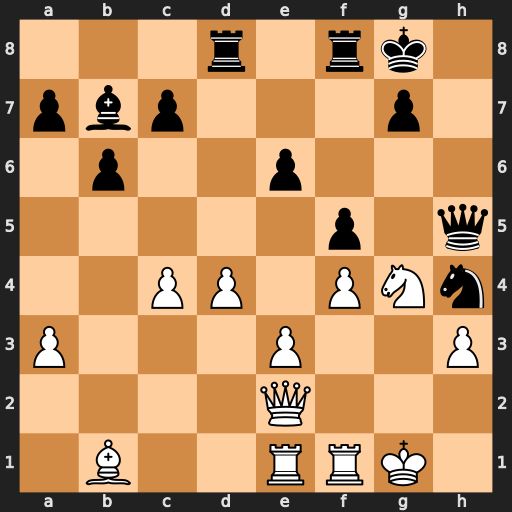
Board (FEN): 3r1rk1/pbp3p1/1p2p3/5p1q/2PP1PNn/P3P2P/4Q3/1B2RRK1
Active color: w
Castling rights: -
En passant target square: -
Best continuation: Nf6+ Rxf6 Qxh5 Rg6+ Qxg6